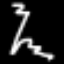
Label: squiggle